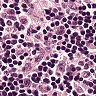
Metastatic tissue present: no